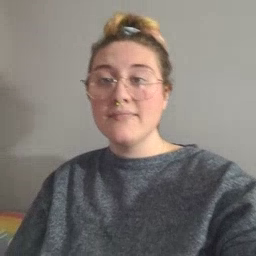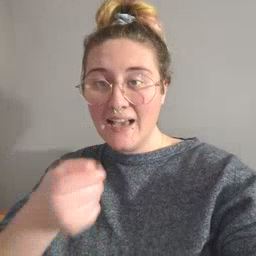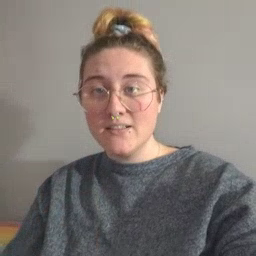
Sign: gift